三年级 · 算术
学校买 80 块地砖铺一个教室, 付出 4000 元, 找回一些。

每块 42 元

每块 49 元

每块 58 元

(1) 先估计一下, 学校最有可能买的是哪种地砖?

(2) 再算一算，买这种地砖，应找回多少钱?
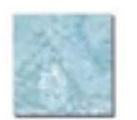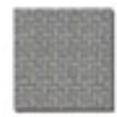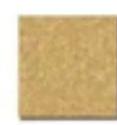
答案: 答案】（1）解: $42 \times 80 \approx 3200$ （元）

$49 \times 80 \approx 4000$ (元)
$58 \times 80 \approx 4800$ （元）

3200 元＜4000 元

4000 元 $=4000$ 元

4800 元 $>4000$ 元

答：学校最有可能买的是 49 元的地砖。

(2) 解： $4000-49 \times 80$

$=4000-3920$

$=80 （$ 元）

答：应找回 80 元。